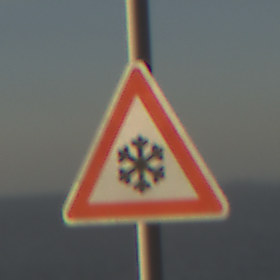
Verkehrszeichen: SchneeOderEisglaette
Umgebung: Outdoor, Nature
Tageszeit: SunriseSunset
Wetter: PartlyCloudy
Licht: Natural
Jahreszeit: NotSpecified
Kontrast: MediumContrast